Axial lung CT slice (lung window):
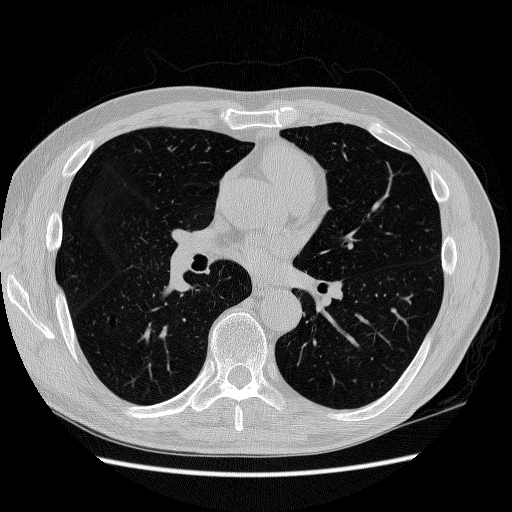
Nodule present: no